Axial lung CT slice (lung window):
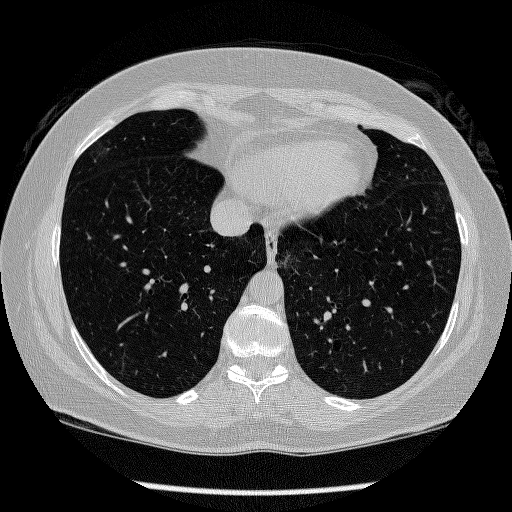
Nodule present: no